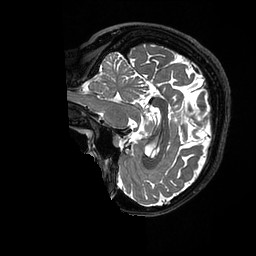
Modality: T2w
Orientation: sagittal
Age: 41
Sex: female
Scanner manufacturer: ge
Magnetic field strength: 3 T
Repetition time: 3.202 s
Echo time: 0.06575 s